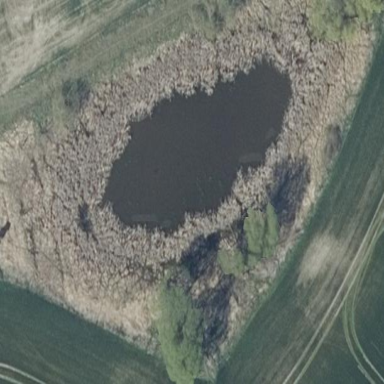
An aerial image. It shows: Reedbed in wetland area.